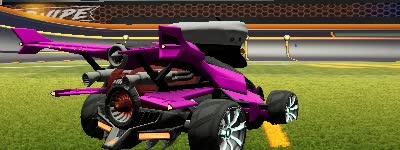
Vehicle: aftershock